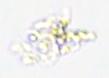
Label: Detritus